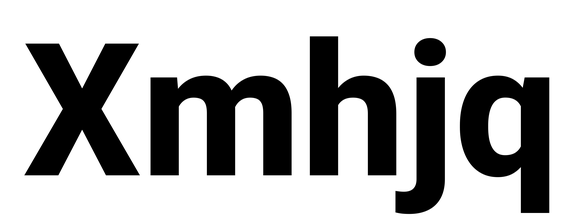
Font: Roboto_ExtraBold